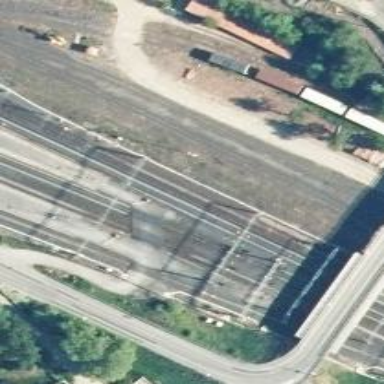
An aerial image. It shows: Full barrier level crossing along the railway.